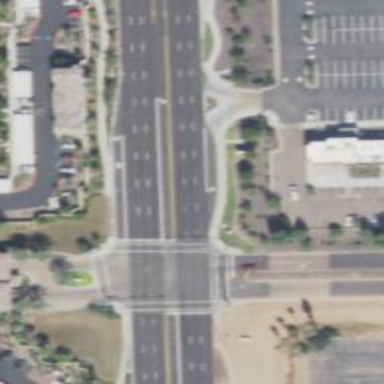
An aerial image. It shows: Solid stop line on the road marking.